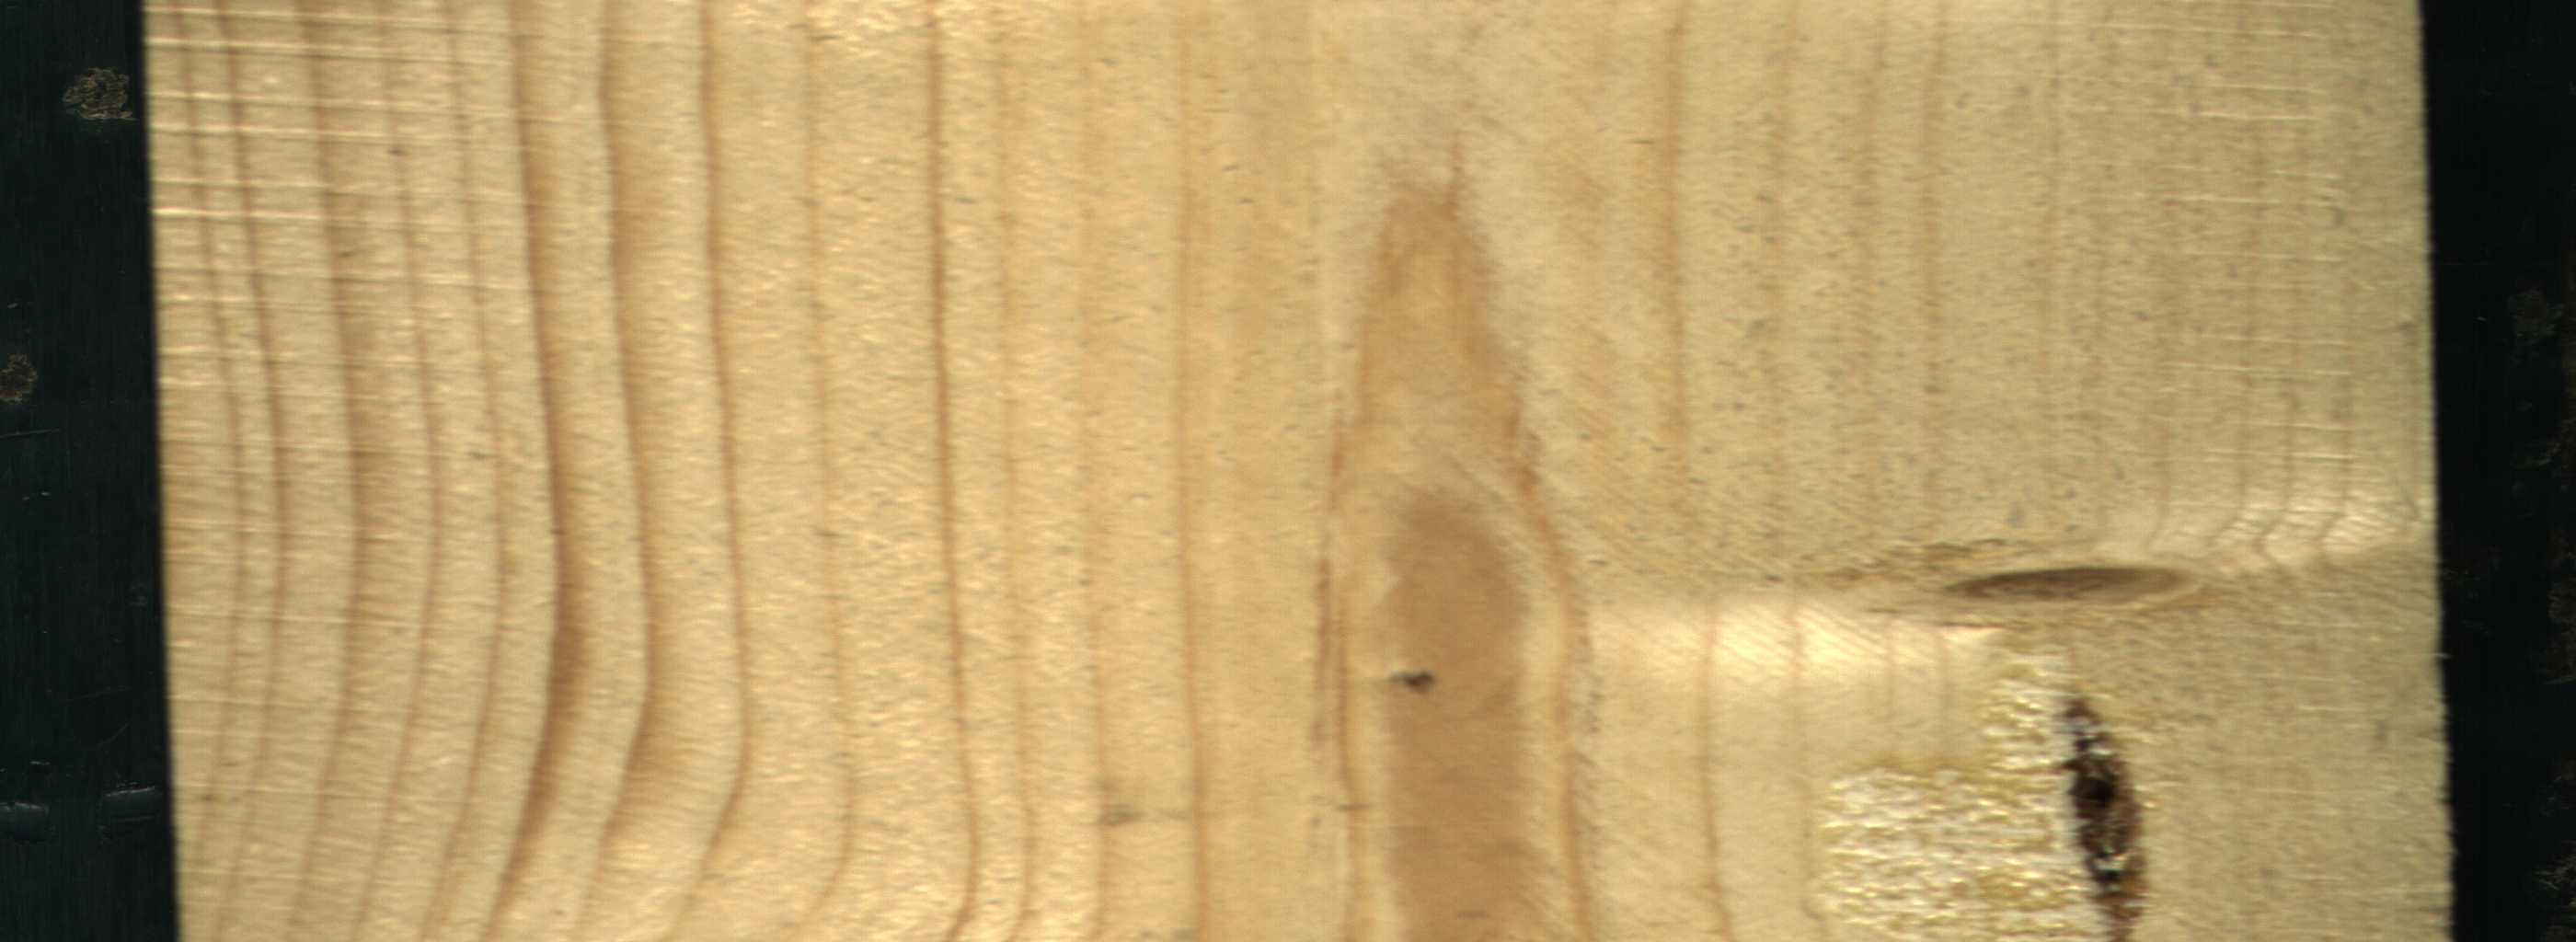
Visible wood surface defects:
resin
Live_Knot
Live_Knot